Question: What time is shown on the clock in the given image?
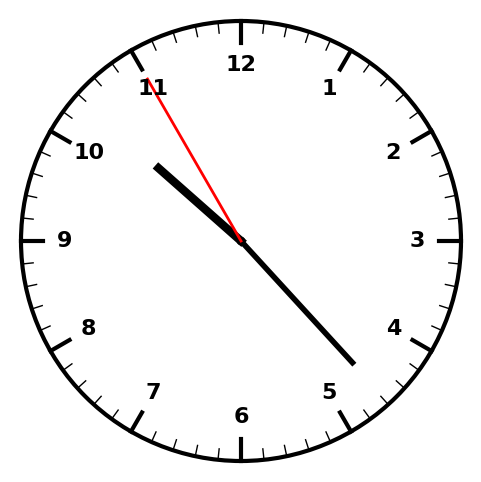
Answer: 10:22:55